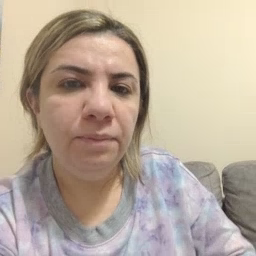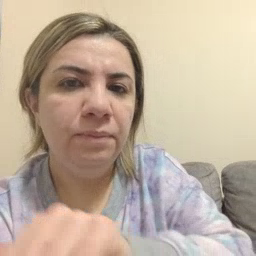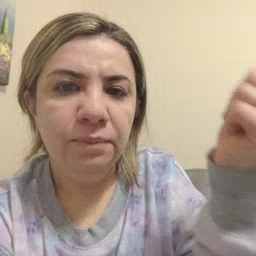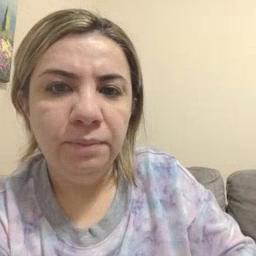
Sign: another